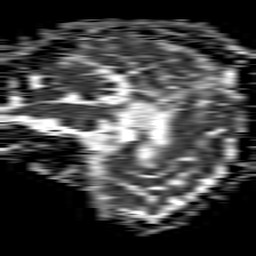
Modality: ADC
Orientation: sagittal
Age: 54
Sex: male
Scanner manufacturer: philips
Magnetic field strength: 1.5 T
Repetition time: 4.6 s
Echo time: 0.08631 s